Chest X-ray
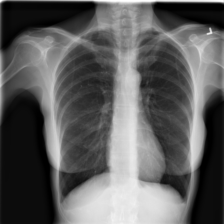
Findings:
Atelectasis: negative
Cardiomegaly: negative
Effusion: negative
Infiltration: negative
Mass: negative
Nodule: negative
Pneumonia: negative
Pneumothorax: negative
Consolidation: negative
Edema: negative
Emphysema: negative
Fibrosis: negative
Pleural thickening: negative
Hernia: negative